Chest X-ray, PA view. Patient: 41 years old, sex F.
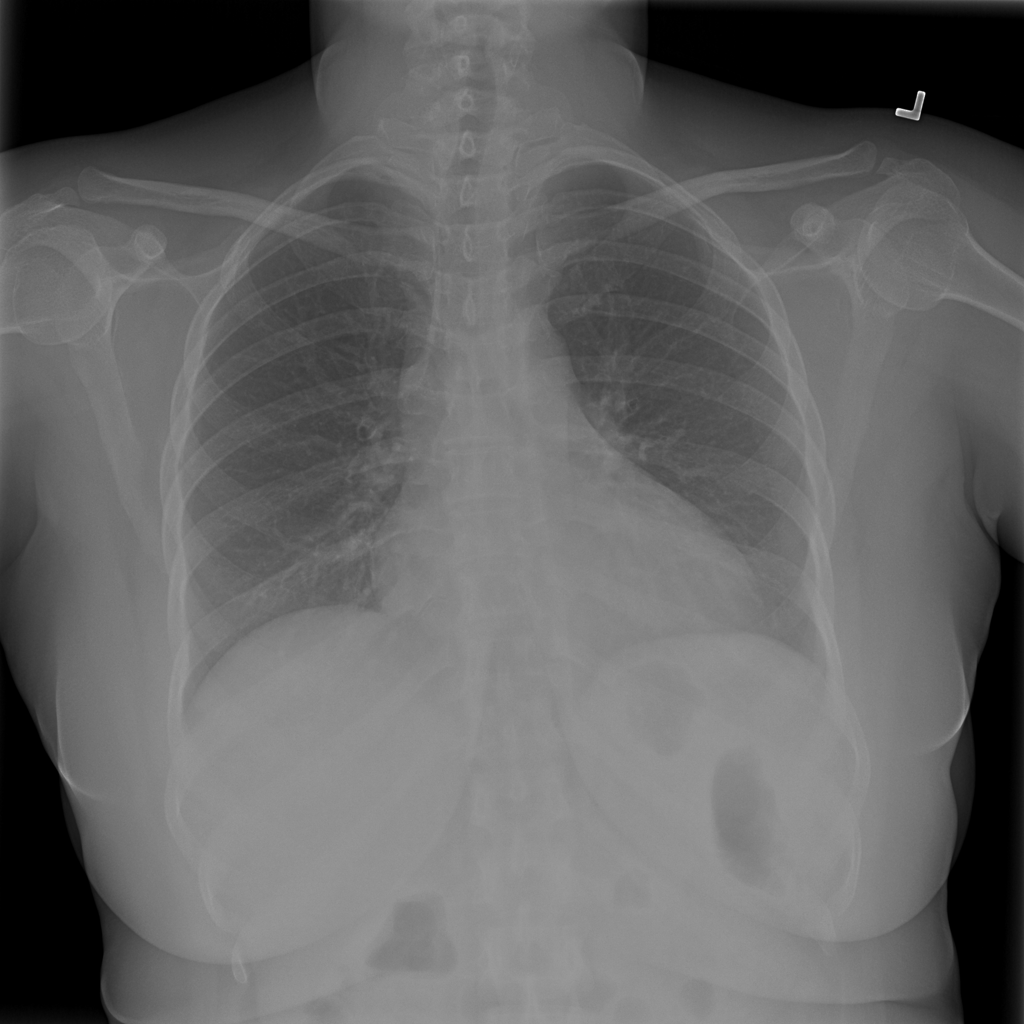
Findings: No Finding